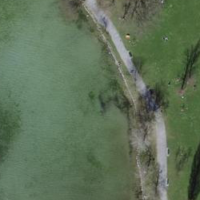
EUNIS habitat code: 53
Species observed at this site:
Certhia brachydactyla
Tachybaptus ruficollis
Podiceps grisegena
Corvus corone
Podiceps cristatus
Fulica atra
Podiceps nigricollis
Buteo buteo
Sylvia atricapilla
Chroicocephalus ridibundus
Phylloscopus collybita
Larus michahellis
Cygnus olor
Gallinula chloropus
Erithacus rubecula
Phoenicurus ochruros
Phoenicurus phoenicurus
Columba livia
Cyanistes caeruleus
Anas platyrhynchos
Chloris chloris
Larus canus
Aythya ferina
Fringilla coelebs
Passer domesticus
Carduelis carduelis
Columba palumbus
Turdus merula
Phalacrocorax carbo
Parus major
Hirundo rustica
Milvus migrans
Milvus milvus
Mergus merganser
Anser anser
Ciconia nigra
Ciconia ciconia
Aquila chrysaetos
Ichthyaetus melanocephalus
Motacilla alba